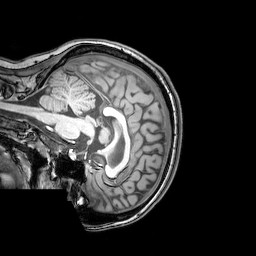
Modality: T1w
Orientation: sagittal
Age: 21
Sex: female
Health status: healthy
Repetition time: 0.081 s
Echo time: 0.037 s